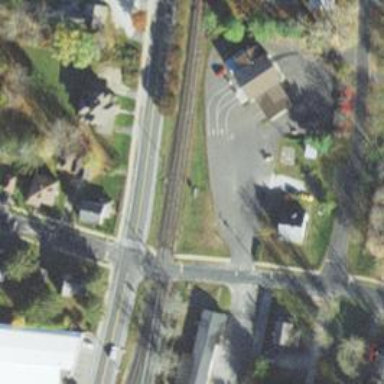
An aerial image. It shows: Railway crossing.